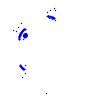
Particle: electron